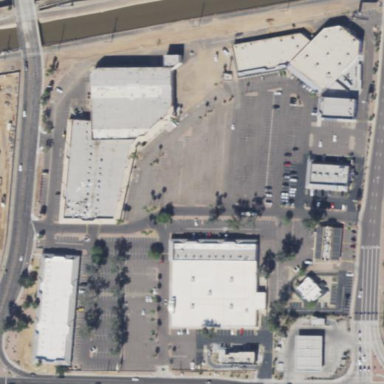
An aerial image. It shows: Retail area.